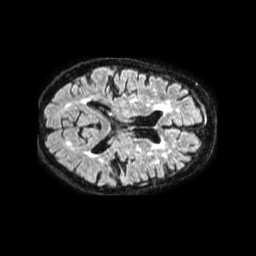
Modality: FLAIR
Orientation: axial
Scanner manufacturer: philips
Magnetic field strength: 1.5 T
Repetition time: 4.8 s
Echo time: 0.3317 s